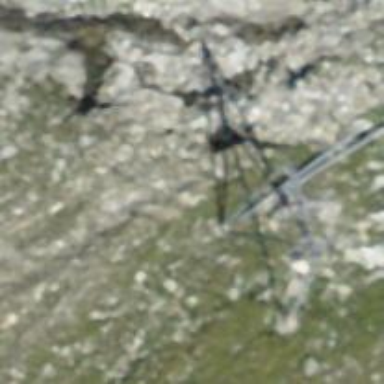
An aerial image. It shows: Pylon used for aerialway.